Field crop: maize
Growth stage: 1
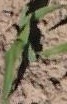
Species: maize